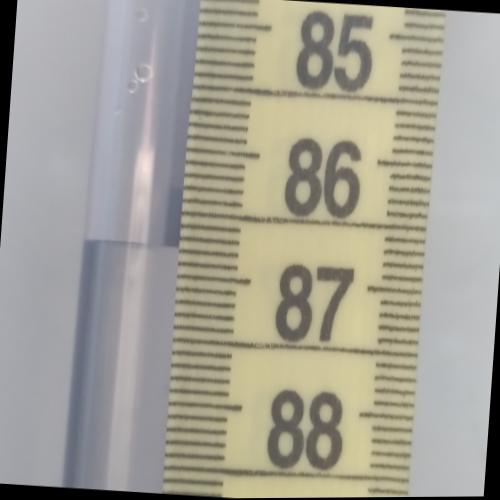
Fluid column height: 86.8 cm